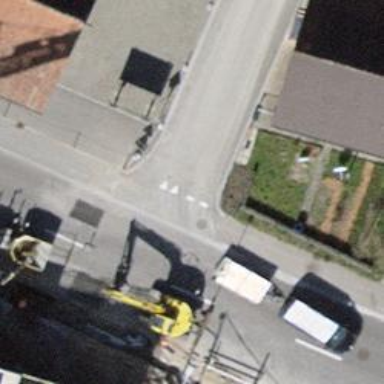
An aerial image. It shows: Asphalt footpath with unmarked crossing.